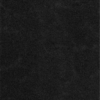
Label: dusty